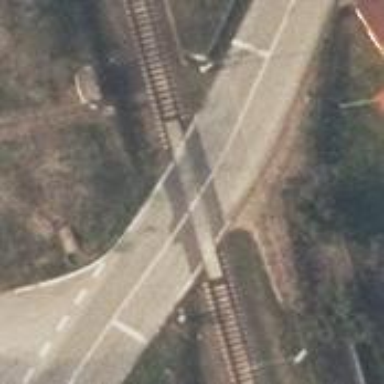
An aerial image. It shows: Level crossing with both lights and saltire in place.